Interaction volume radius: 10 \u00c5
Interaction volume height: 15 \u00c5
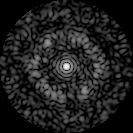
Disorder parameter: 0.7482